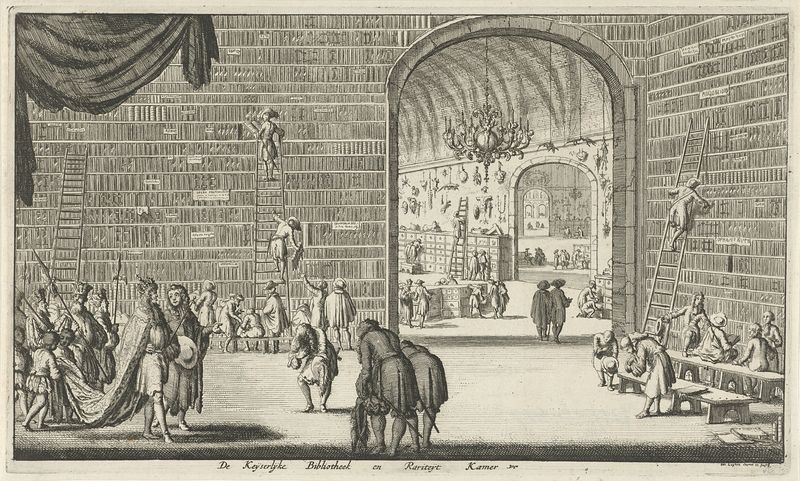
Titel: Keizerlijke bibliotheek en rariteitenkabinet
Künstler: Jan Luyken
Standort: Amsterdam
Institution: Rijksmuseum
Schlagwörter: mann, umhang, menschen, hut, hüte, männer, raum, schwarz, tisch, tür, regal, türbogen, vorhang, mantel, innen, krone, schleppe, bücher, bogen, hof, bank, besucher, saal, leiter, könig, kronleuchter, leuchter, buch, schwarzweiss, radierung, stich, eiss, verbeugung, absolutismus, bibliothek, buchregal, regale, aufklärung, besichtigung, k, grawur